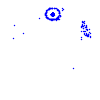
Particle: kaon